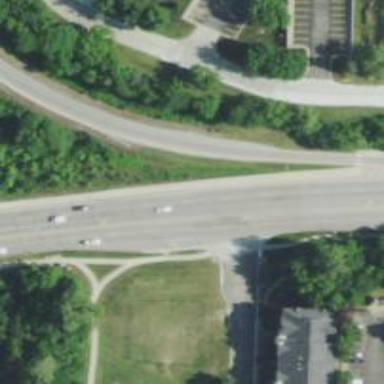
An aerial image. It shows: Trunk highway.